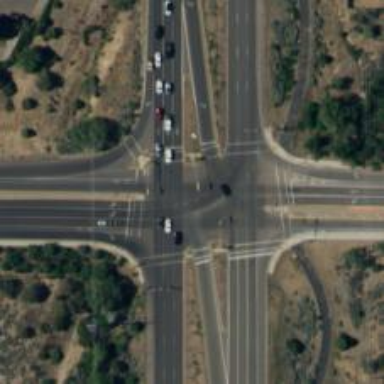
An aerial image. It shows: Road marking with turn dashes.